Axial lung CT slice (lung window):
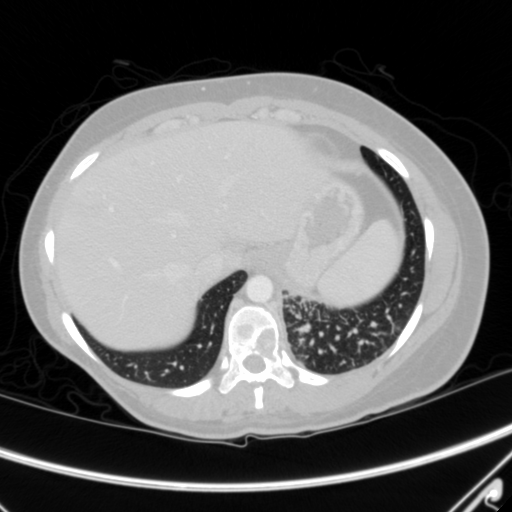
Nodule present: no